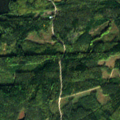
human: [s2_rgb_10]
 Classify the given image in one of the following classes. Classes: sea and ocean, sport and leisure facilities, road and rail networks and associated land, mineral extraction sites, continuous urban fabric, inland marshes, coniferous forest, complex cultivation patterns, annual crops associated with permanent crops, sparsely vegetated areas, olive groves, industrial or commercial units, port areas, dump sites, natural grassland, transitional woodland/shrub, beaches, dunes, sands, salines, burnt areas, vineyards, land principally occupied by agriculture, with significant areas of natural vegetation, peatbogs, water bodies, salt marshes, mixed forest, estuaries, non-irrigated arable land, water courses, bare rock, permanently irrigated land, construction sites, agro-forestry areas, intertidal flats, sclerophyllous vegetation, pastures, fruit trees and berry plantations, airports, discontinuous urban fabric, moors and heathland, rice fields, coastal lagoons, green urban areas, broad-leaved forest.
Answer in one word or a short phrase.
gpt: coniferous forest, mixed forest, transitional woodland/shrub, water bodies